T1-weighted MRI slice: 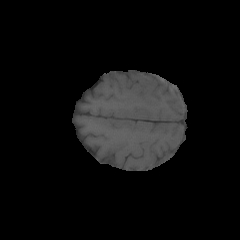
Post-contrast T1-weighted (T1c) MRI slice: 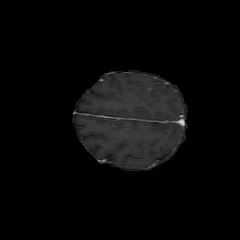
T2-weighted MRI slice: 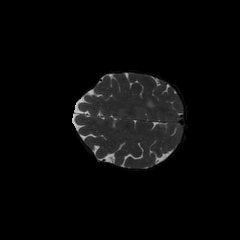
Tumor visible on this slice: yes